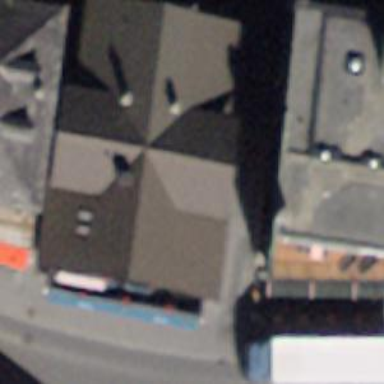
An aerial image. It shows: Clothing store.